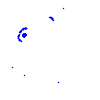
Particle: pion